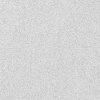
Atmospheric dust classification: dusty